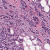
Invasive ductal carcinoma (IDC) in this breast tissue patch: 1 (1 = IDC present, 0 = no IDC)